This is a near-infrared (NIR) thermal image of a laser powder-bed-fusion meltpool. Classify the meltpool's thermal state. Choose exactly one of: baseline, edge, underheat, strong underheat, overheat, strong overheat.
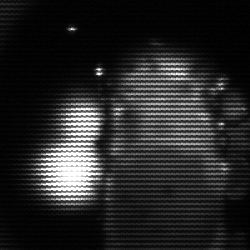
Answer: strong underheat